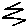
Label: zigzag